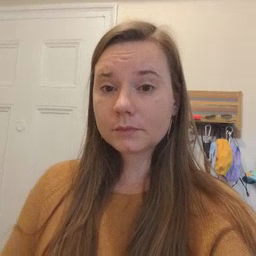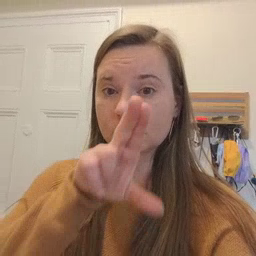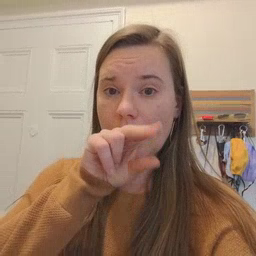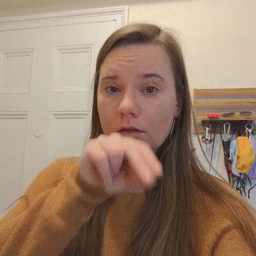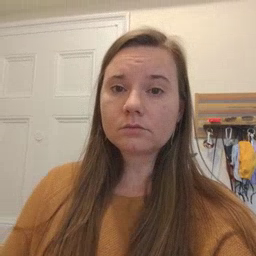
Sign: duck